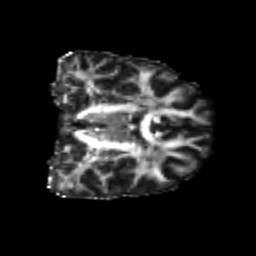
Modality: FA
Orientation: coronal
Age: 19
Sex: male
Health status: healthy
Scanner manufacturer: philips
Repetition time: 7.388 s
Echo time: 0.08599 s